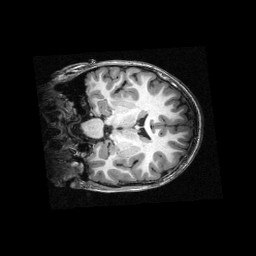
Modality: T1w
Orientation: coronal
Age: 10
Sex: female
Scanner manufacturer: siemens
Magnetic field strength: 3 T
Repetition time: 2.3 s
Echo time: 0.00336 s